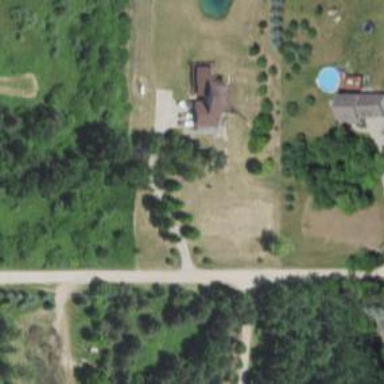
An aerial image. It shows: Driveway.